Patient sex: M
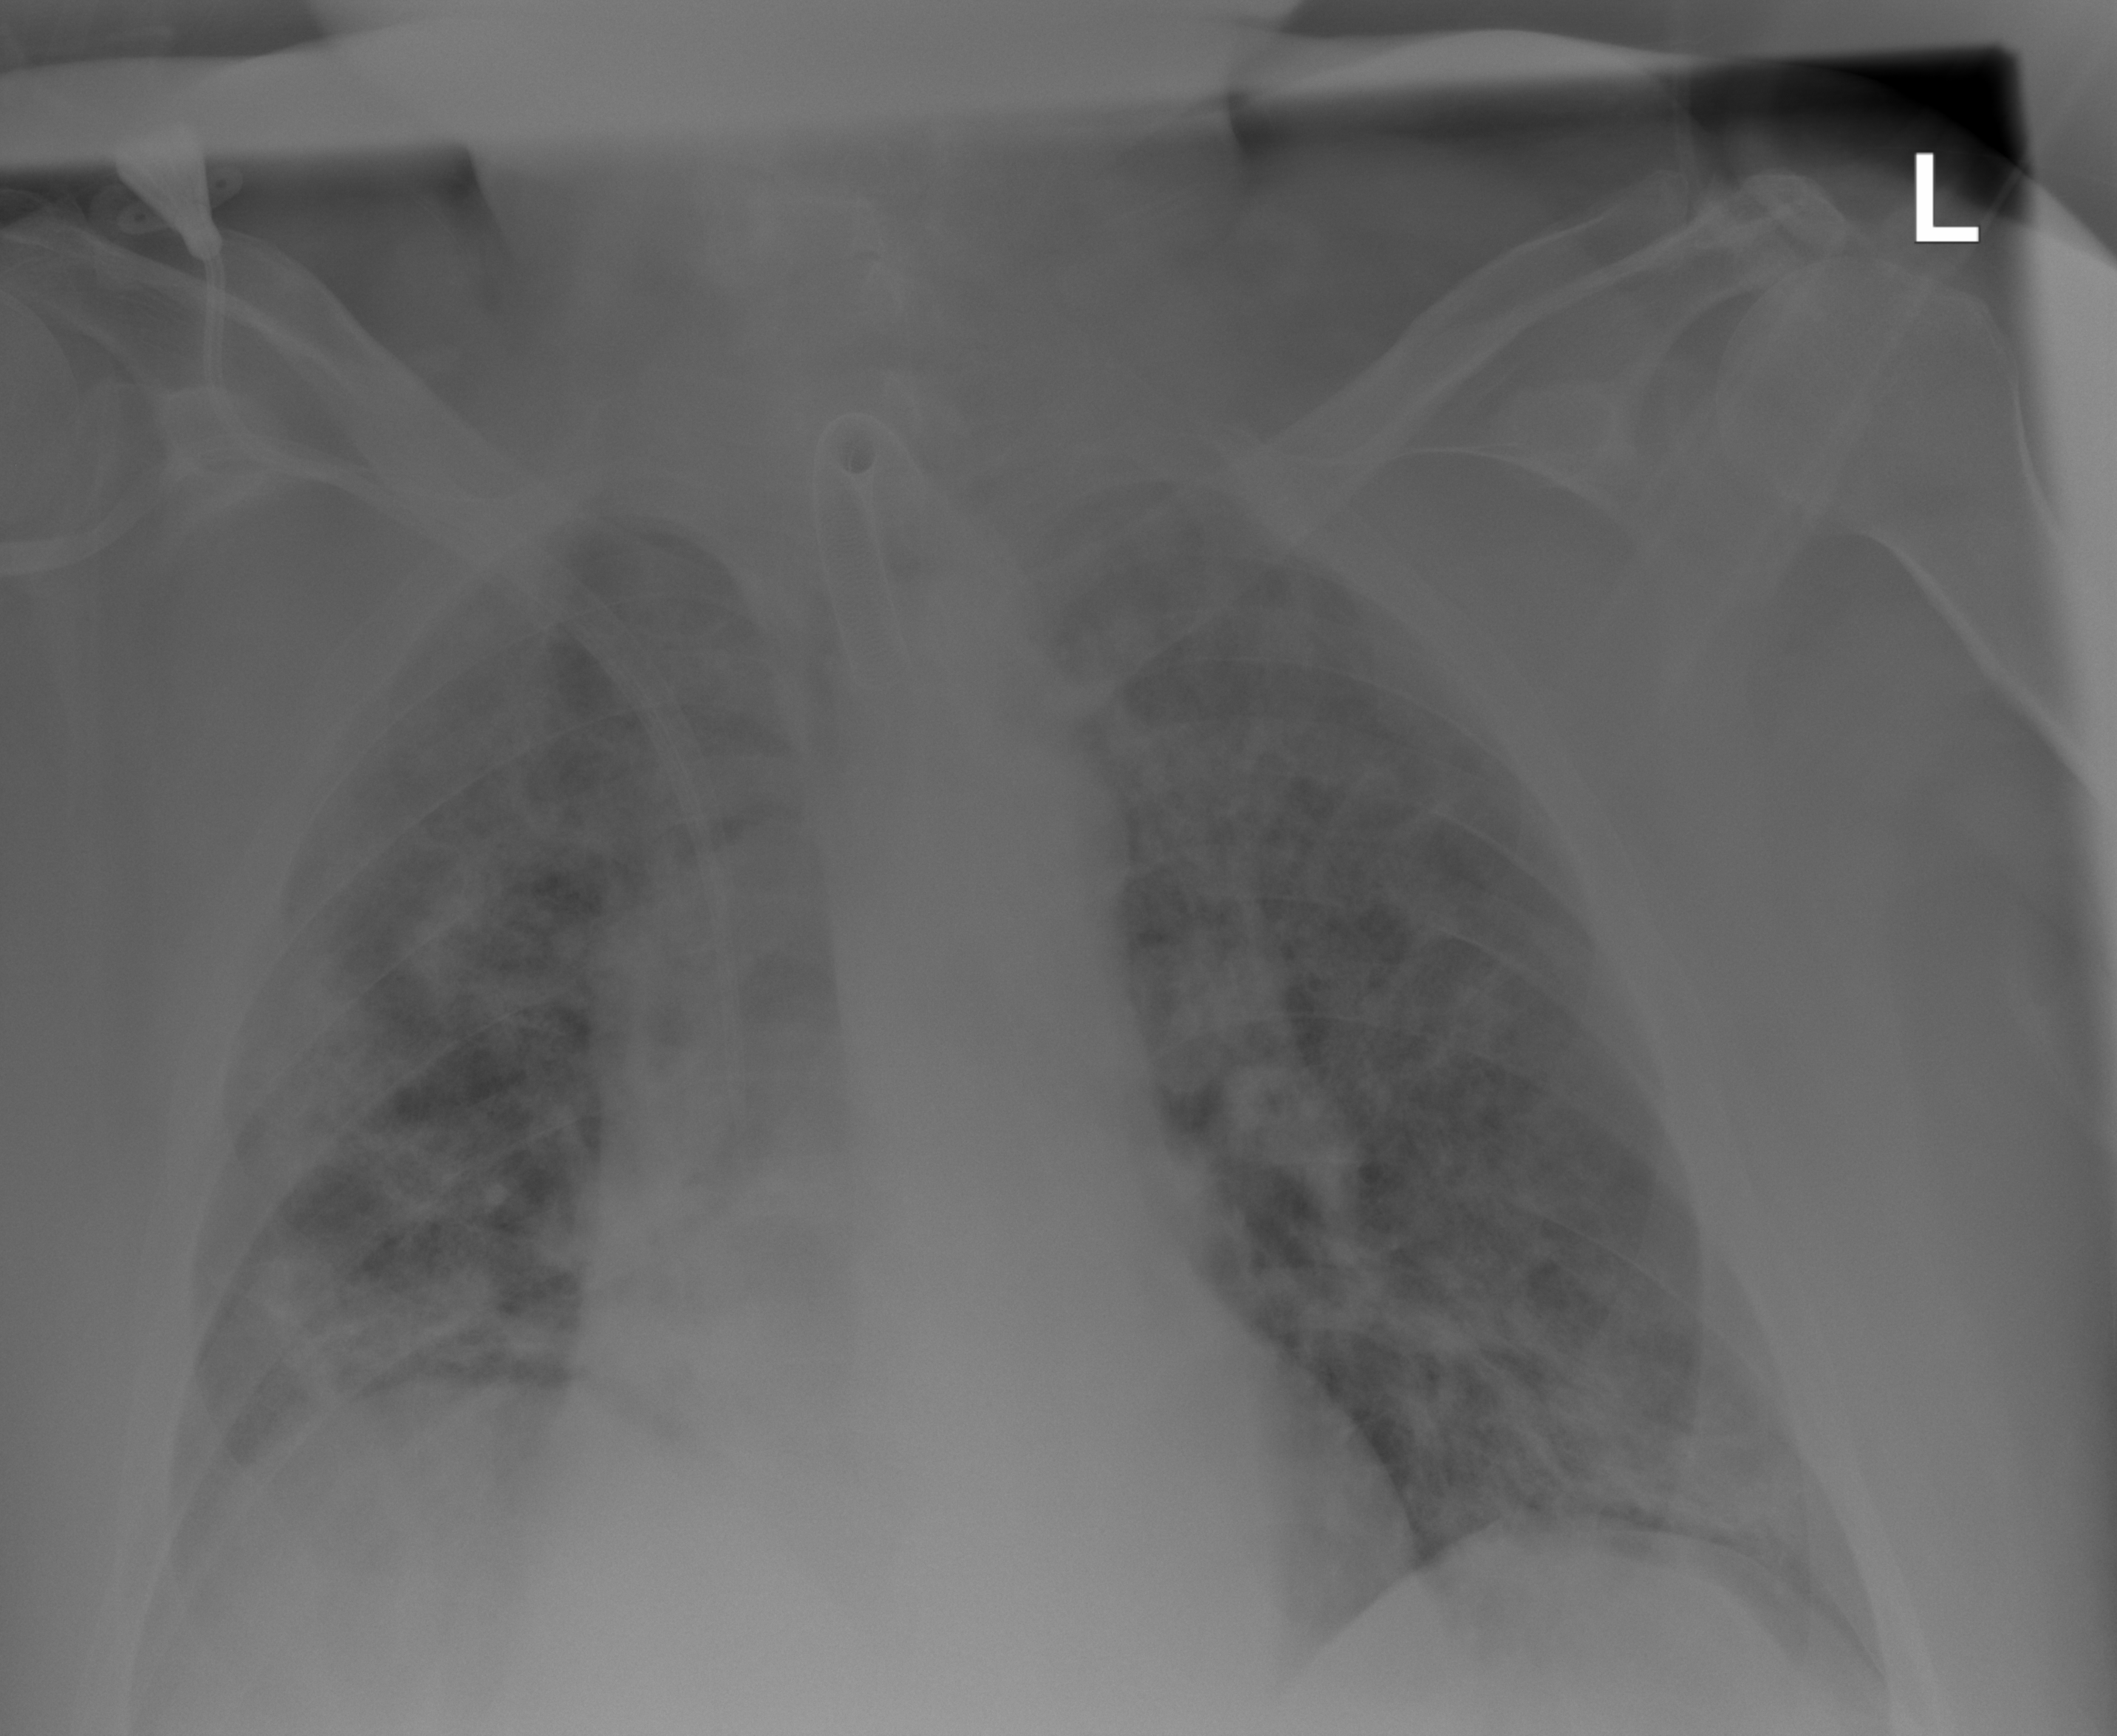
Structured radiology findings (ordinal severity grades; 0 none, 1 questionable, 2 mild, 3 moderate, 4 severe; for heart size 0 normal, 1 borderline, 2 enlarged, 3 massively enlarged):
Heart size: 0
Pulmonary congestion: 0
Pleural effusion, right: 0
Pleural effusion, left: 0
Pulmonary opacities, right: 3
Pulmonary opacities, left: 3
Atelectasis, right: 3
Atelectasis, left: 3